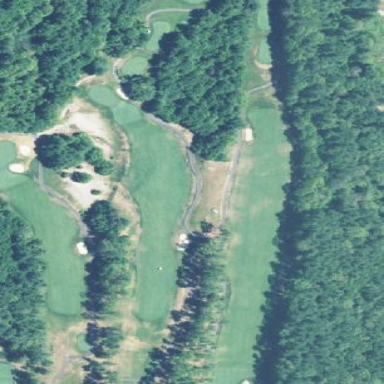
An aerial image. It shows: Rough area on grassy golf course.